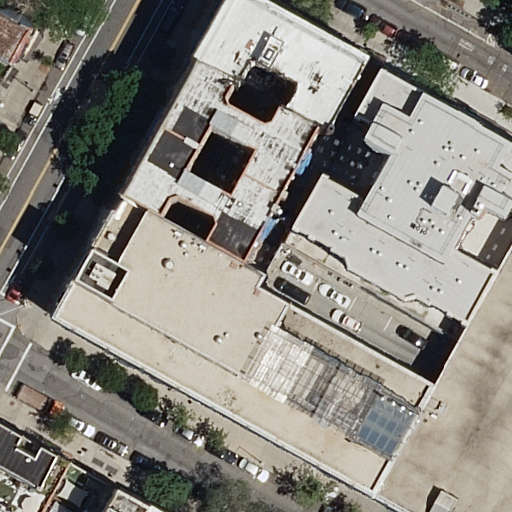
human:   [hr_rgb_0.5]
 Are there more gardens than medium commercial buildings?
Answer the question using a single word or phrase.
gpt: yes

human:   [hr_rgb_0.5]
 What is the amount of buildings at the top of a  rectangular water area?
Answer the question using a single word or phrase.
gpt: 0

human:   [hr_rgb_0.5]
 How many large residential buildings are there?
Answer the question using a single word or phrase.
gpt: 1

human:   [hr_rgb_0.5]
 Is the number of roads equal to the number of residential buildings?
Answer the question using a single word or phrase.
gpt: no

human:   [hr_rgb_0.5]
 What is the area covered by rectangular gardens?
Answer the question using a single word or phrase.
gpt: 71m2

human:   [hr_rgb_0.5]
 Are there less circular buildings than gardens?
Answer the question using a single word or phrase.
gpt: yes

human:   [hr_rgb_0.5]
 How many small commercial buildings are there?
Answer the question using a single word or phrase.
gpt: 0

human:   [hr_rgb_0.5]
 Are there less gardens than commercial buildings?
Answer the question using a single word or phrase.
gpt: no

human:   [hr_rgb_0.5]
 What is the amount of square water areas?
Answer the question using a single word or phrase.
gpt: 0

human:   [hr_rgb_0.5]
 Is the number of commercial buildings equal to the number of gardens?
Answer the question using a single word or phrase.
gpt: no

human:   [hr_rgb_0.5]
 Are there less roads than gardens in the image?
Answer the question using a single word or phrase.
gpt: no

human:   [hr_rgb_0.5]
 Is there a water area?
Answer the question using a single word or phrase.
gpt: no

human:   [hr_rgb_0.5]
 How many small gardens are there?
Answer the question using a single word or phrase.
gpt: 1

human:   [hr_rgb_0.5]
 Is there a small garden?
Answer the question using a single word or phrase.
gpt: yes

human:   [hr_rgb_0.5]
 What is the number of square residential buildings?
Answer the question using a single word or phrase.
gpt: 0

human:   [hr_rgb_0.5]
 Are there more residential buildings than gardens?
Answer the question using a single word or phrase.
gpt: yes

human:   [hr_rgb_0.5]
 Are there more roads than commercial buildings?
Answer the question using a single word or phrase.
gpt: yes

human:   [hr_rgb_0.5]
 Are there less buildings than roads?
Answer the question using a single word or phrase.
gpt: no

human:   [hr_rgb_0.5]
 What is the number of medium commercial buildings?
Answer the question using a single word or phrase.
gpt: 0

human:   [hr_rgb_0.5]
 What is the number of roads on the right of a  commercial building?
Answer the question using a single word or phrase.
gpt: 0

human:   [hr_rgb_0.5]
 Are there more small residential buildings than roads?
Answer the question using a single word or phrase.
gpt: yes

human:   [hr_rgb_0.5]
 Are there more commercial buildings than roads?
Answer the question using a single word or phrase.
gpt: no

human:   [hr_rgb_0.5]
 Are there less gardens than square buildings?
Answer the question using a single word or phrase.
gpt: no

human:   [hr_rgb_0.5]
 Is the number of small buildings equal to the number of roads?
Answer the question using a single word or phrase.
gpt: no

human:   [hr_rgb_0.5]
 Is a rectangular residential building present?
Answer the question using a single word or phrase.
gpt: yes

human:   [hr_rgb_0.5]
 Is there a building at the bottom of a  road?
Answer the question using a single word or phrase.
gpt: yes

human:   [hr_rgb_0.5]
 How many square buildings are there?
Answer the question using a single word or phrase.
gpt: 0

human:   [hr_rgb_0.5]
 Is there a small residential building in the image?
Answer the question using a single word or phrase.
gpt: yes

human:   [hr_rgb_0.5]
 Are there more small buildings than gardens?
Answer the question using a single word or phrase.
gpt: yes

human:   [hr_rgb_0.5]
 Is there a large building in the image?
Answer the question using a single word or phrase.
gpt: yes

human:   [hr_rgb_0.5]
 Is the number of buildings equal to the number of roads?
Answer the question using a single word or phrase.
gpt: no

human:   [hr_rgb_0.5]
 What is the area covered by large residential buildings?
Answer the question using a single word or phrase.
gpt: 1922m2

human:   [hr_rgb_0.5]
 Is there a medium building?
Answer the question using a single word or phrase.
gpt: yes

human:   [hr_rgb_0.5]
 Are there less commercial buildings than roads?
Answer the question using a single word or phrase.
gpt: yes

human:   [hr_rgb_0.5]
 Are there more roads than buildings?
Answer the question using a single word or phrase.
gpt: no

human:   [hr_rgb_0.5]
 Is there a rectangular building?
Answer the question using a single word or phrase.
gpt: yes